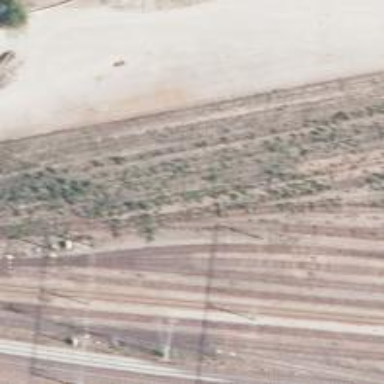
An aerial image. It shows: Rail yard with electrified contact lines for railway operations.